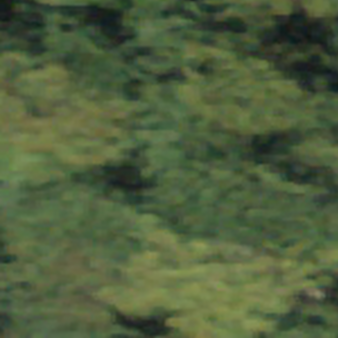
Label: other